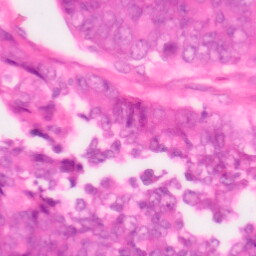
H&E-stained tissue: Colon